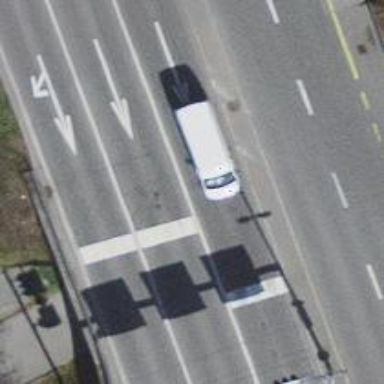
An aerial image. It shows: Road with traffic signals for signaling.